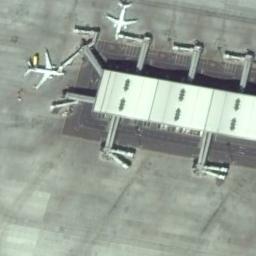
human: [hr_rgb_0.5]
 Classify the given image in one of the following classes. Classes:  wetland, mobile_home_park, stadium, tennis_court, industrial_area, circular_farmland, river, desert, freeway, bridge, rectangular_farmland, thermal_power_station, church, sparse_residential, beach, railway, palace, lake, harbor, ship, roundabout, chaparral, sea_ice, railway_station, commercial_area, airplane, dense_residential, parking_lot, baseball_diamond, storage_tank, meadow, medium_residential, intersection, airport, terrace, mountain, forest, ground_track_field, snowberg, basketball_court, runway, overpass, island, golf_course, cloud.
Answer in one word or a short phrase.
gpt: airplane